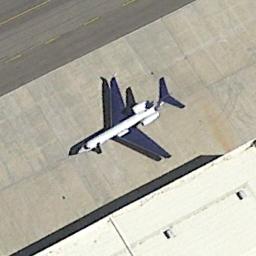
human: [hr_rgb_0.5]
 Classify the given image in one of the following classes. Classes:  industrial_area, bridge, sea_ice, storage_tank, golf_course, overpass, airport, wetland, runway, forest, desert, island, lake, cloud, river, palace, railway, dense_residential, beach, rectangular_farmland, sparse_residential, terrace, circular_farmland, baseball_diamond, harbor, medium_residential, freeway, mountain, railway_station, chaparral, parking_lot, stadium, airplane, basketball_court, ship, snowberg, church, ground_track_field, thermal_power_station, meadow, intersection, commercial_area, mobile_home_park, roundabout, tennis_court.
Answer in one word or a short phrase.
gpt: airplane